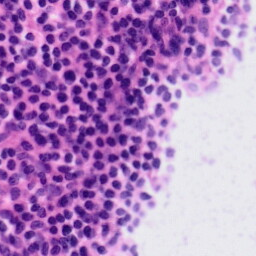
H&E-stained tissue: Tonsil